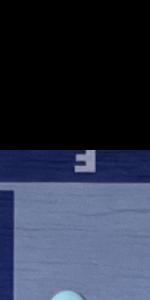
Label: Empty